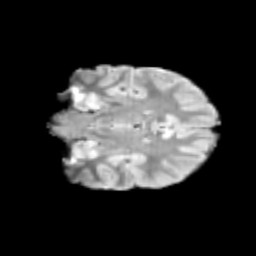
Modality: T2w
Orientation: coronal
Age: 10
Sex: female
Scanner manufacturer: siemens
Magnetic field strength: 3 T
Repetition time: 3.8 s
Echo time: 0.07 s